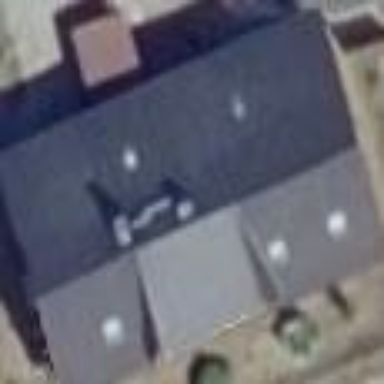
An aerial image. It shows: Building with gabled roof in black color. The roof orientation is along the building length.